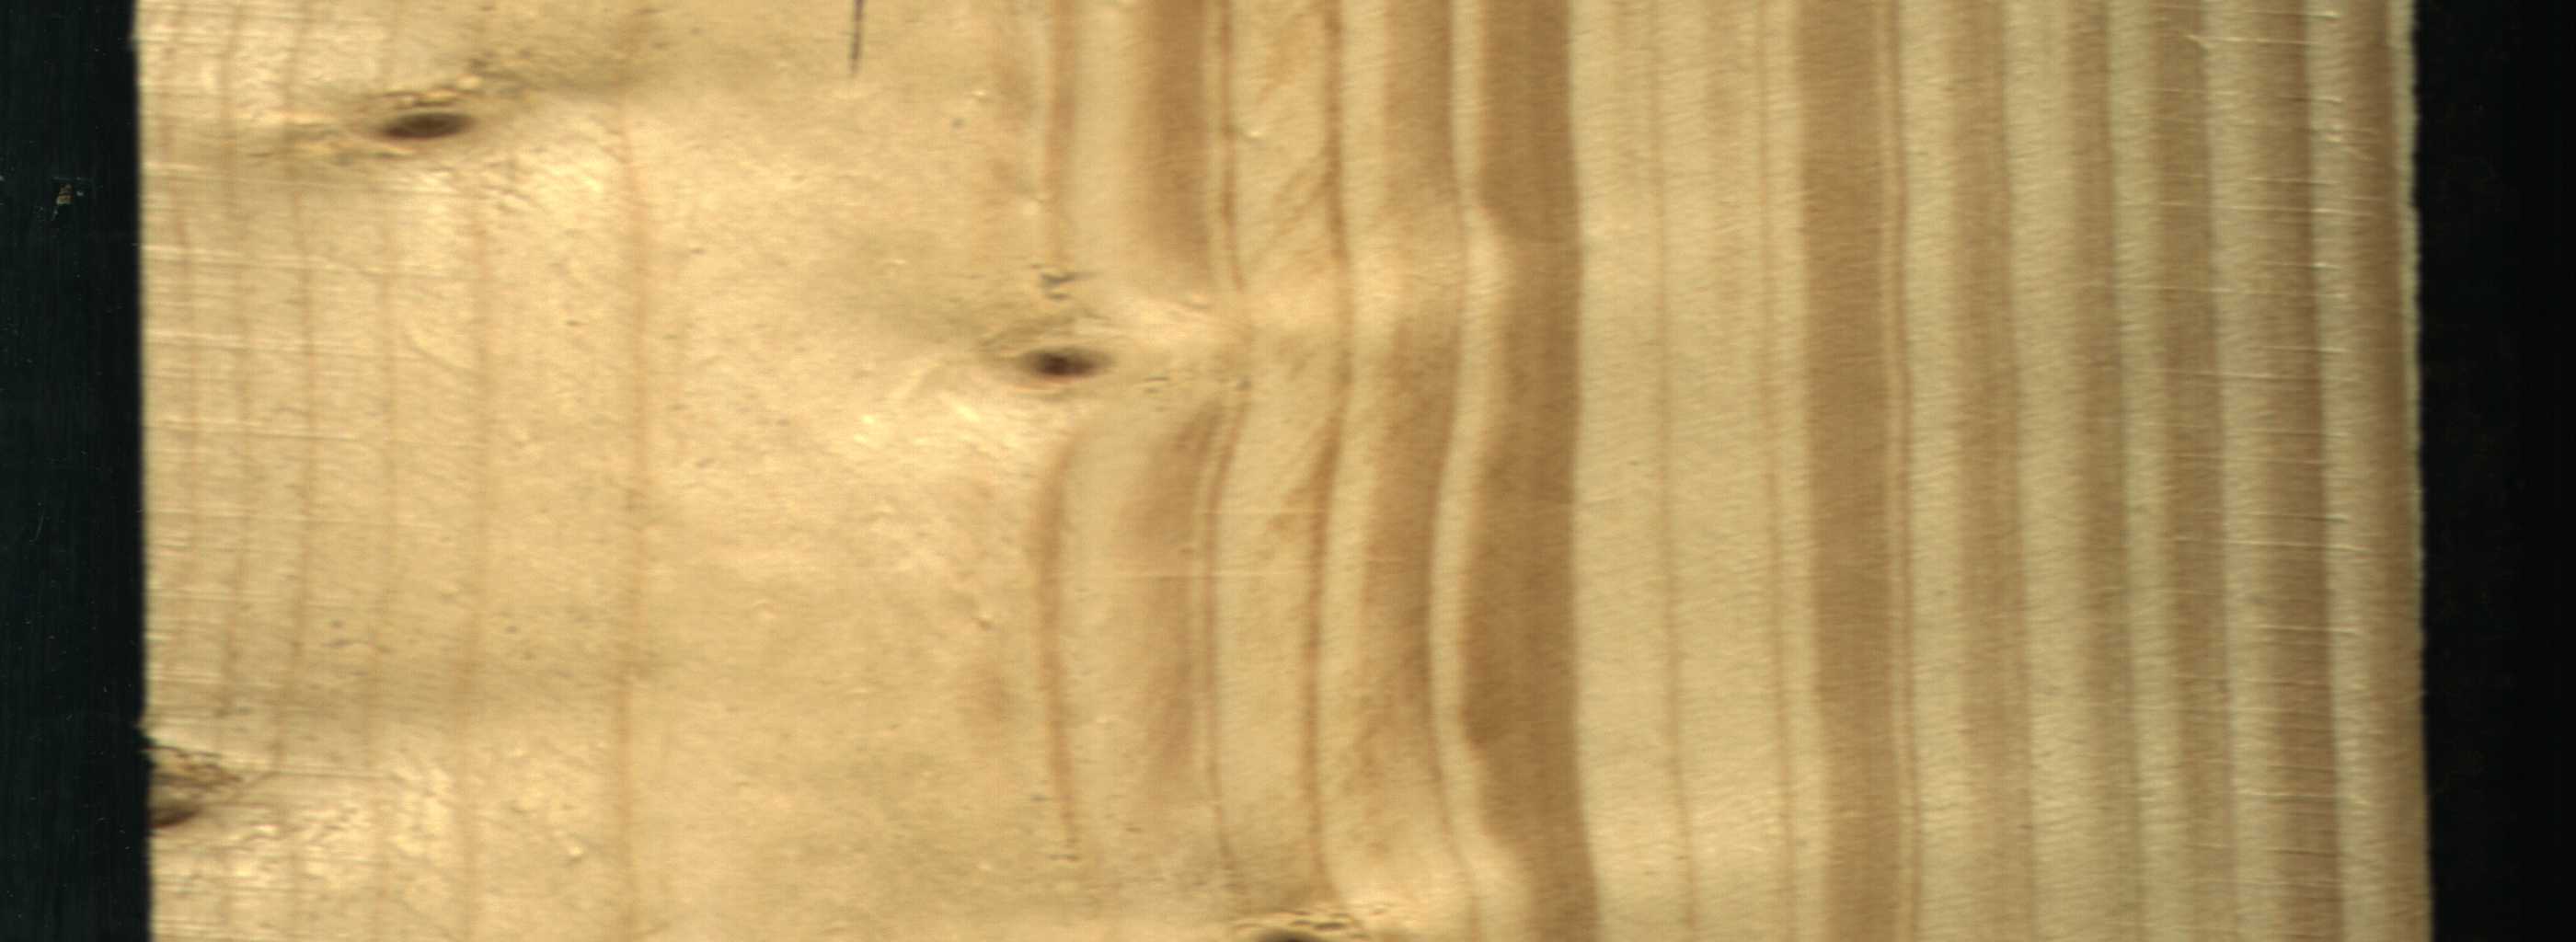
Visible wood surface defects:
Live_Knot
Live_Knot
Live_Knot
Live_Knot